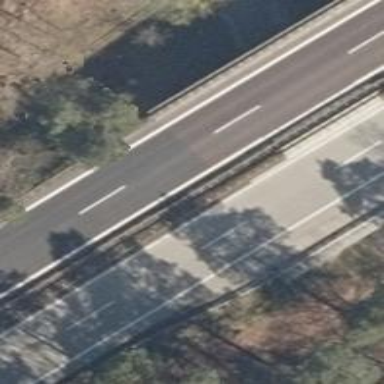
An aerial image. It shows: Motorway bridge with asphalt surface.